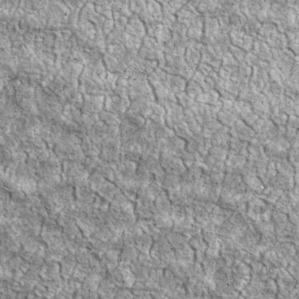
Label: non_frost